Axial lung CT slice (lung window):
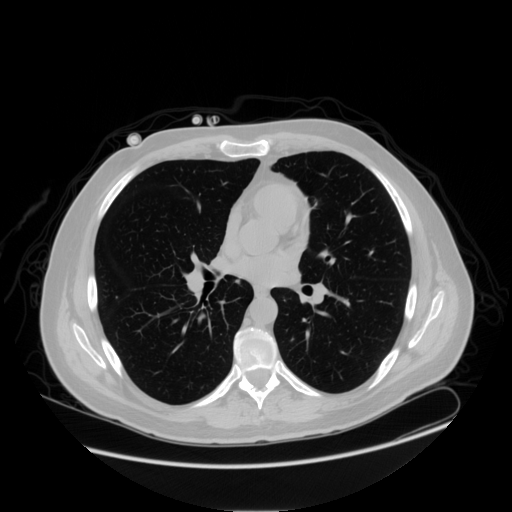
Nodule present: no